Question: I am trying to compile my .NET Standard class library project with .NET Framework 4.5.2. However, as you can see in my screenshot, version 4.5.2 is not shown in the offered list of target frameworks:

Furthermore, when I click , I am still not given the option of choosing 4.5.2.
I am using Visual Studio Community Edition.
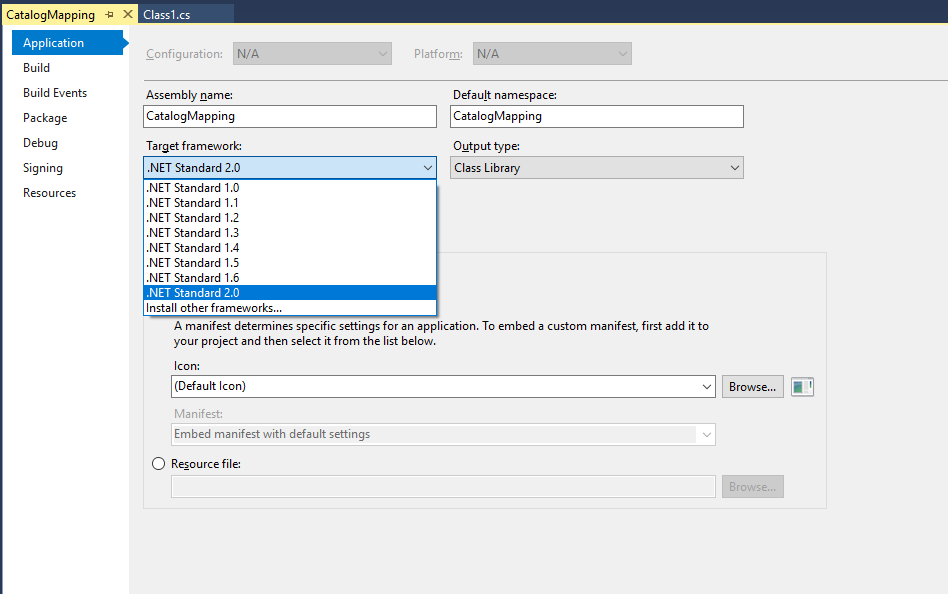
Answer: You created the wrong project type. You created a '.Net Standard Class Library'
<URL>
but you need to create a normal 'Class Library' under 'Windows Desktop' in the new project template
<URL>